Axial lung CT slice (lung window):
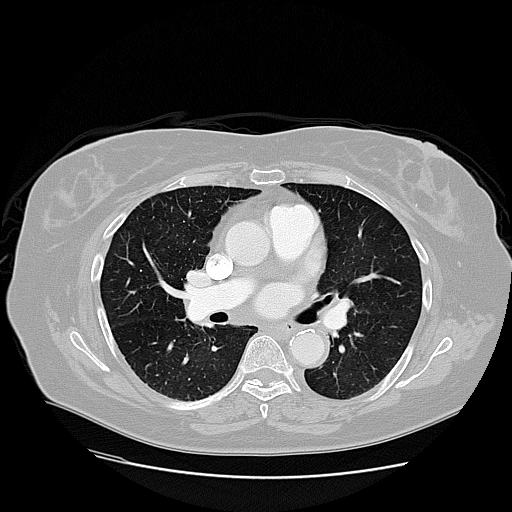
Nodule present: no